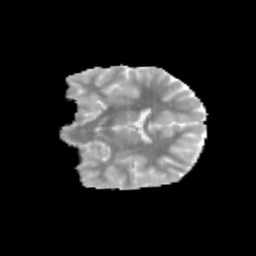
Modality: MD
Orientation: coronal
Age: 10
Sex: male
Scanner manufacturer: siemens
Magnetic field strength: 3 T
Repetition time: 3.8 s
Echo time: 0.07 s